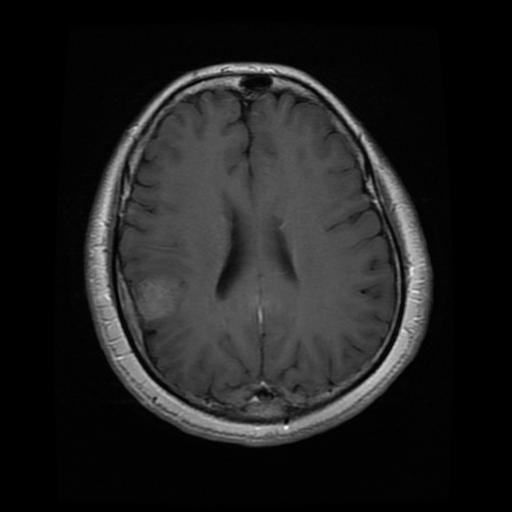
Label: meningioma